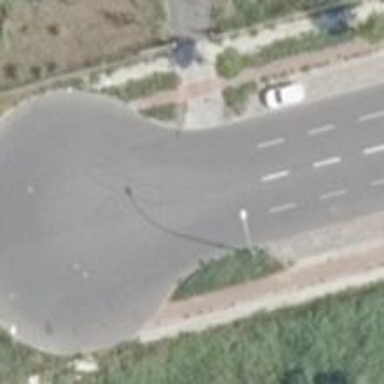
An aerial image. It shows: Unclassified road with asphalt surface. There is separate sidewalk and parallel cycle track. Street-side parallel parking lanes are available on both sides of the road.